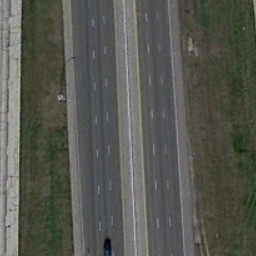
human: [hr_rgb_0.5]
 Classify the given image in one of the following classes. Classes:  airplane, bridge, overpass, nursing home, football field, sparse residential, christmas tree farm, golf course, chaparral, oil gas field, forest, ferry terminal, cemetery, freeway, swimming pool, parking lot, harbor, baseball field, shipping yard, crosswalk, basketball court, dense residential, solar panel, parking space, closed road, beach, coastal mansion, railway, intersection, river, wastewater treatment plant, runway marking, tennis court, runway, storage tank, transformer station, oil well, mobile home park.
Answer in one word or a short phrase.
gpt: freeway